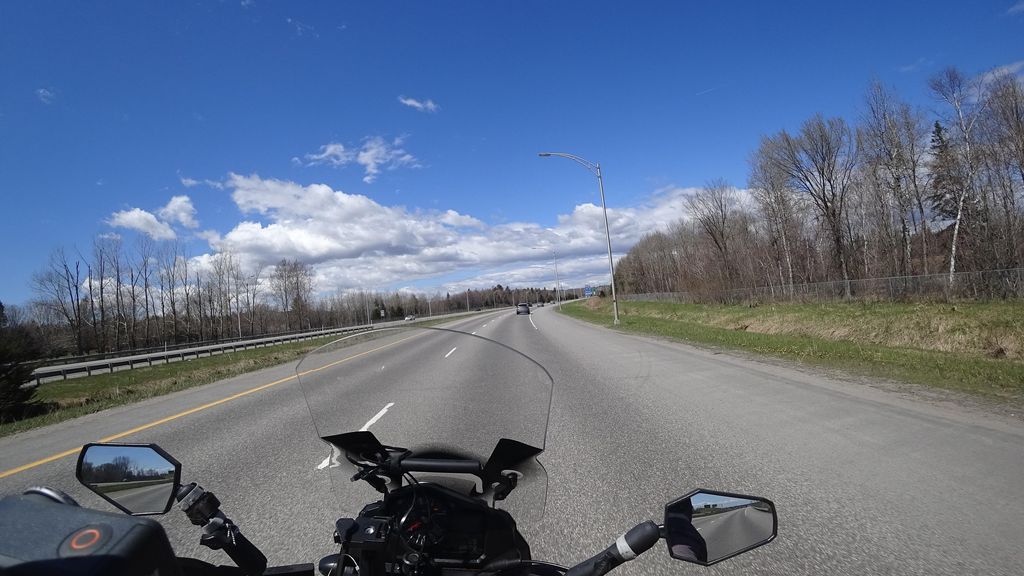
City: quebec_city